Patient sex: M
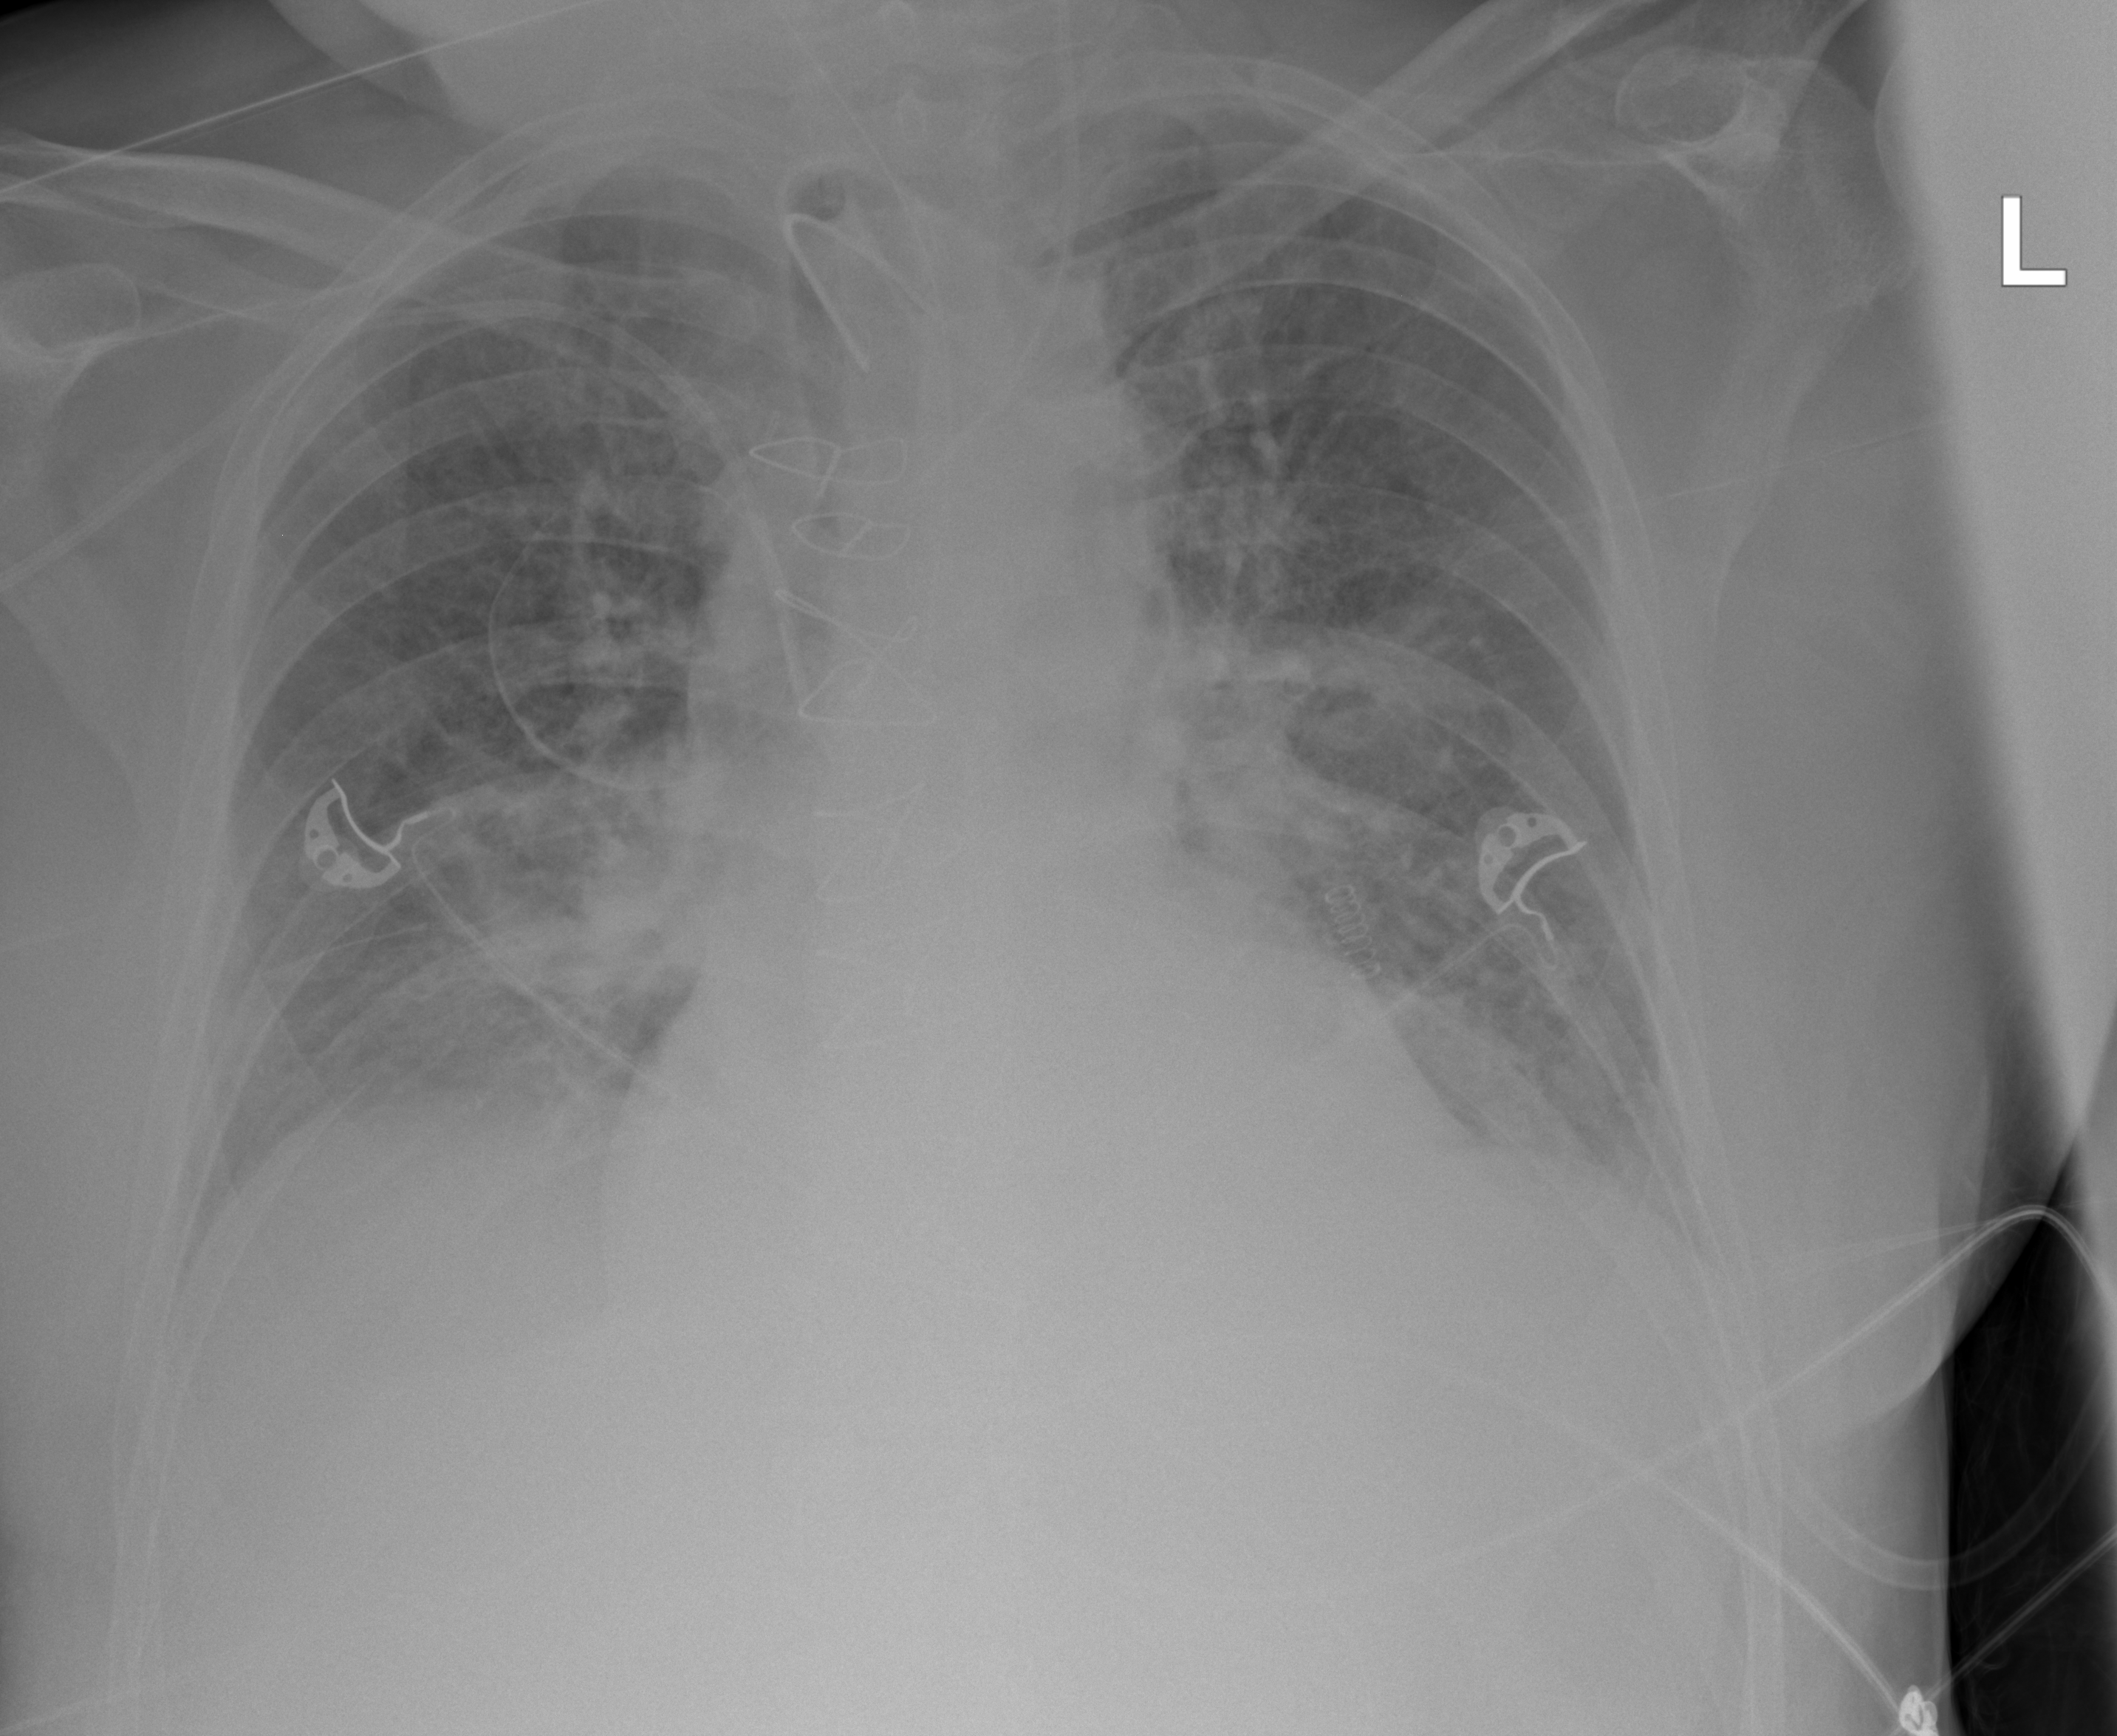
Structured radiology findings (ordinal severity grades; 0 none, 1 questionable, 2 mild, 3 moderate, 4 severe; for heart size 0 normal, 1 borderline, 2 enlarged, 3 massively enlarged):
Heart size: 1
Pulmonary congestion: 2
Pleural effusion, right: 0
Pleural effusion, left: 0
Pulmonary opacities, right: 2
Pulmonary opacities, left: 2
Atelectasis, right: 3
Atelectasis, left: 2